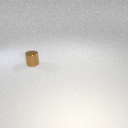
small brown metal cylinder